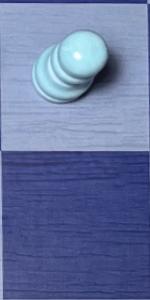
Label: Empty